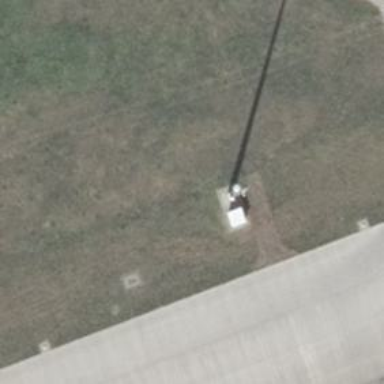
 serving as support for floodlight lamps."